Question: I'm using Visual Studio 2010's built-in profiler to look at a section of poorly performing code. However, I'm seeing some results that don't quite make sense. Here is a shot of the report:

This seems to indicate that Regex.Replace is the bottleneck (and I should therefore try to reduce or eliminate this use as much as possible). However, this feels inaccurate, as I know that this particular section of code is making heavy use of the database, and thus I would expect the SqlCommand.ExecuteNonQuery to be at least a little higher in this report, if not more dominant than the Regex use.
So, my question is: is this profiler tool useless for anything involving database access, since the SQL work is being done by another process (i.e. the SQL server), and therefore I have to measure it some other way?
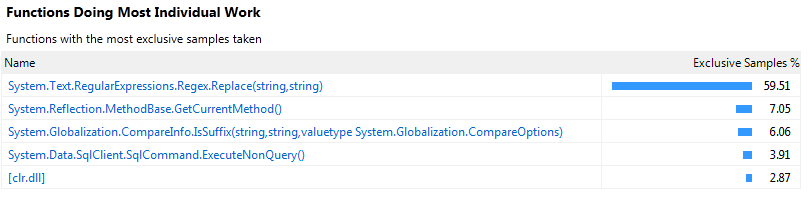
Answer: The Visual Studio profiler has two modes of operation, sampling and instrumentation.
In sampling mode, it does not draw samples when it is blocked, as for I/O.
Because of that, it cannot show you any part of the call tree except that in which the leaves are doing raw CPU processing.
You are using sampling mode. Try the instrumentation mode, which operates on wall-clock time, thus it includes I/O.
And whatever you do, please ignore exclusive time. Only pay attention to inclusive time, as a percent of total time.
You are looking for routines that are active a large fraction of time, most of it spent in calling other routines,
and you are looking for the calls you can do without.
P.S. I do <URL>, which always works.